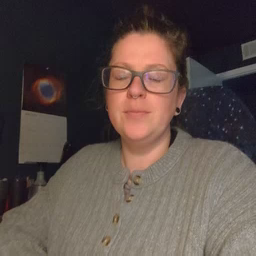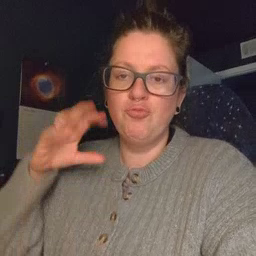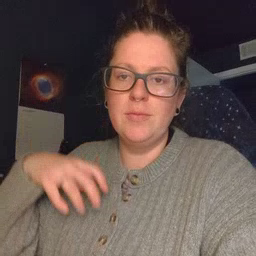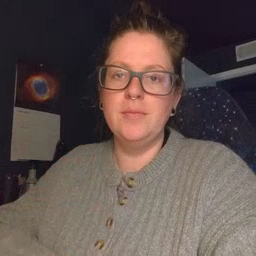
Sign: rain